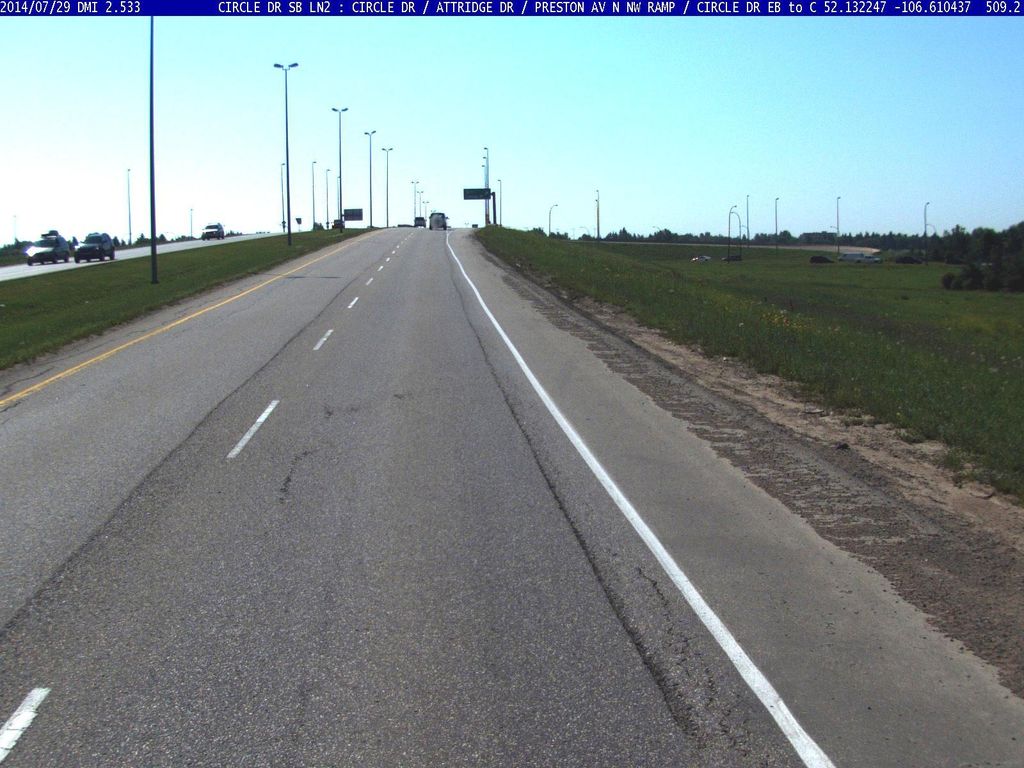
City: saskatoon